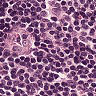
Metastatic tissue present: no